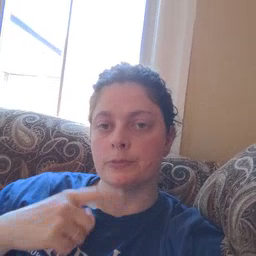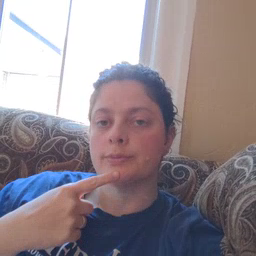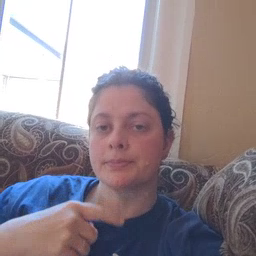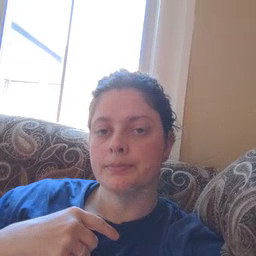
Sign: chin